Modality: CBCT
Slice 46 of 118
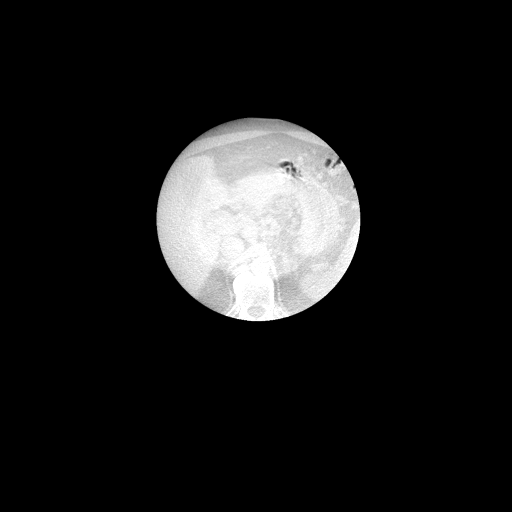